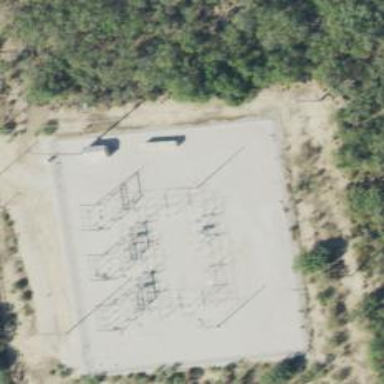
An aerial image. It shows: Switch for power supply.